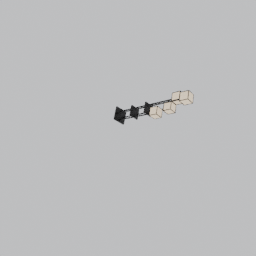
Label: lighting